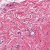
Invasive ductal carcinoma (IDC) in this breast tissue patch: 0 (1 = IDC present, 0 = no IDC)